八年级 · 计数
某单位欲从内部招聘管理人员一名, 对甲、乙、丙三名候选人进行了笔试和面试两项测试, 三人的测试成绩如下表所示.

| 测试 <br> 项目 | 测试成绩/分 |  |  |
| :---: | :---: | :---: | :---: |
|  | 甲 | 乙 | 丙 |
| 笔试 | 75 | 80 | 90 |
| 面证 | 93 | 70 | 68 |

根据录用程序, 组织 200 名职工对三人利用投票推荐的方式进行民主评议, 三人得票率 (没有弃权票，每位职工只能推存 1 人)如图所示，每得一票记作 1 分.

(1) 甲的民主评议得分为分; 如果根据三项测试的平均成绩确定录用人选，那么将被录用.

(2)根据实际需要, 单位将笔试、面试、民主评议三项测试得分按 4:3:3 的比例确定个人成绩,那么谁将被录用？(请写出计算过程)
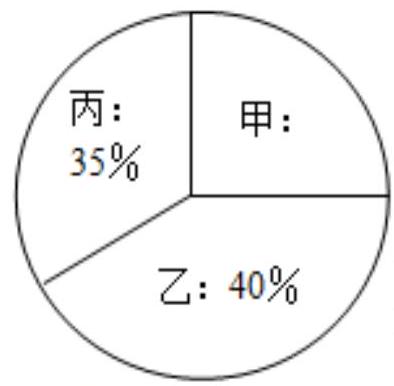
答案:  50 乙

解: (1) 甲的民主评议得分为: $200 \times(1-35 \%-40 \%)=50$ (分),

乙的民主评议得分为: $200 \times 40 \%=80$ (分),

丙的民主评议得分为: $200 \times 35 \%=70$ (分),

甲的平均成绩是: $\frac{75+93+50}{3}=72.67$ (分),

乙的平均成绩是: $\frac{80+80+70}{3}=76.67$ (分)，

丙的平均成绩是: $\frac{70+90+68}{3}=76$,

根据三项测试的平均成绩确定录用人选，那么乙被录用;

故答案为: 50, 乙;

(2)将笔试、面试、民主评议三项测试得分按 4: $3: 3$ 的比例,

则甲得分: $(4 \times 75+3 \times 93+3 \times 50) \div(5+3+2)=72.9$ (分),

乙得分: $(4 \times 80+3 \times 70+3 \times 80) \div(5+3+2)=77$ (分),

丙得分: $(4 \times 90+3 \times 68+3 \times 70) \div(5+3+2)=77.4$ (分),

则丙将被录用.